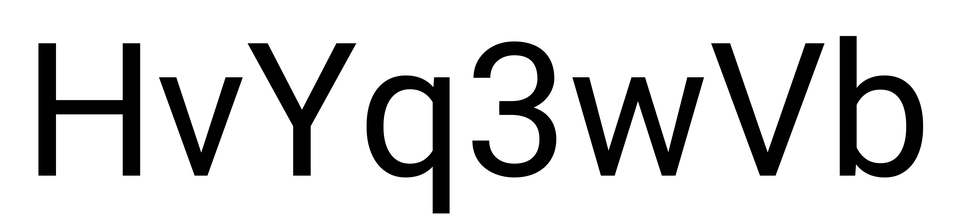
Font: Roboto_Regular